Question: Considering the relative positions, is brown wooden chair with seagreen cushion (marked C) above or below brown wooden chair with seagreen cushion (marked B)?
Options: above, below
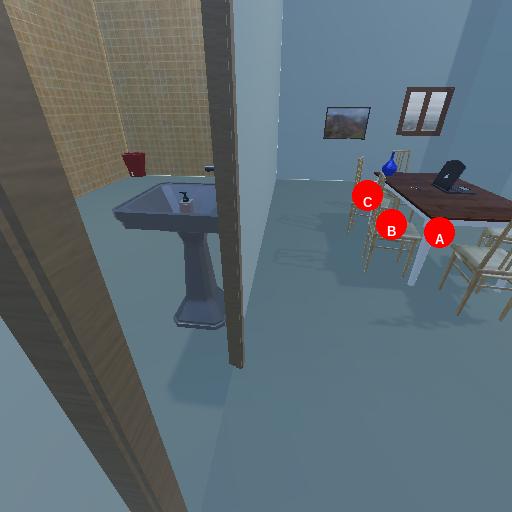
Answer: above